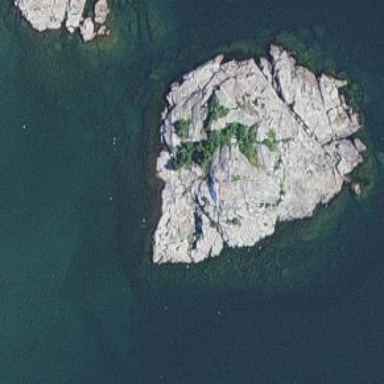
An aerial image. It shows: Islet.